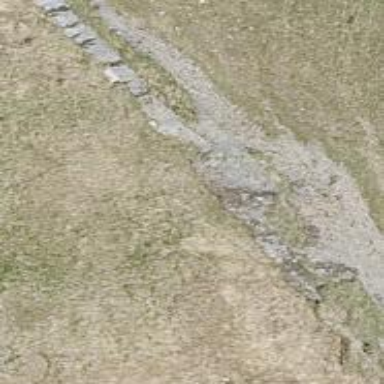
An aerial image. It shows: Cliff in nature.